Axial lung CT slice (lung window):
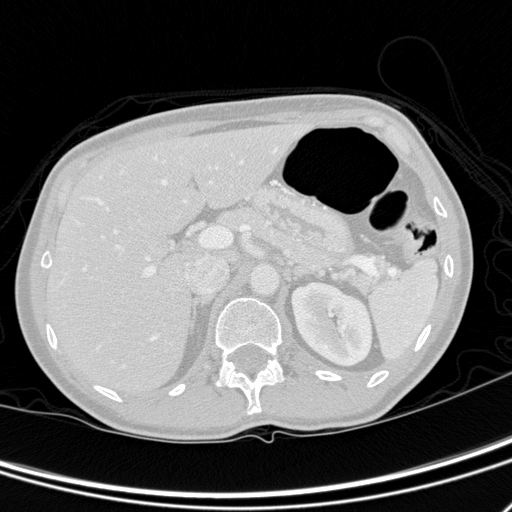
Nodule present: no